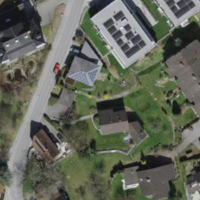
EUNIS habitat code: 55
Species observed at this site:
Zoropsis spinimana